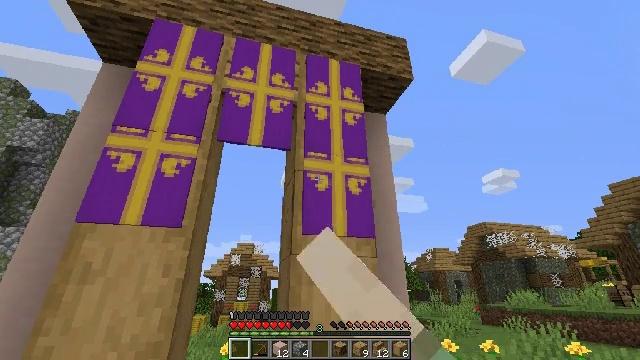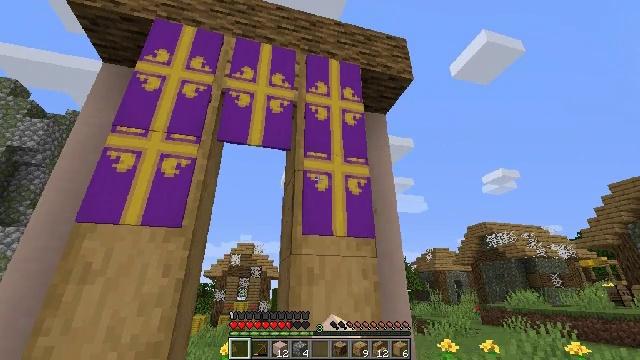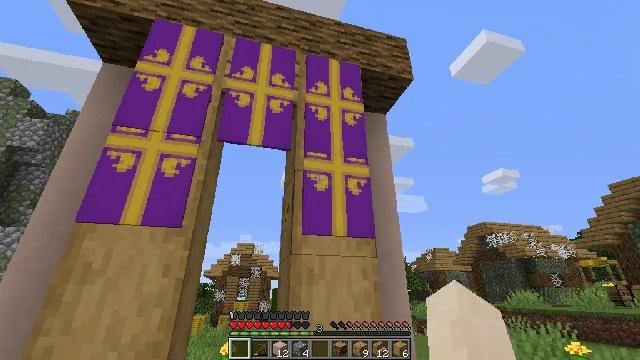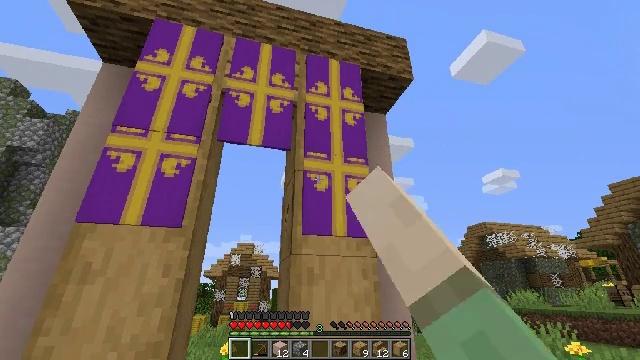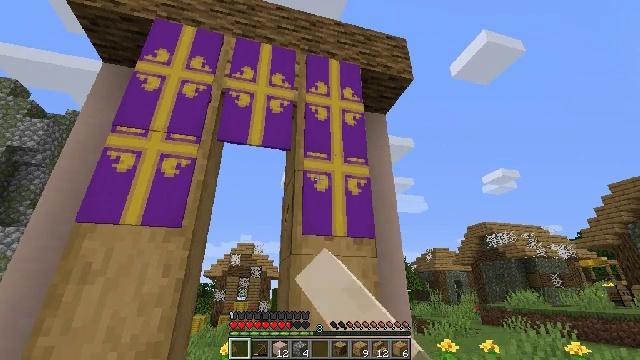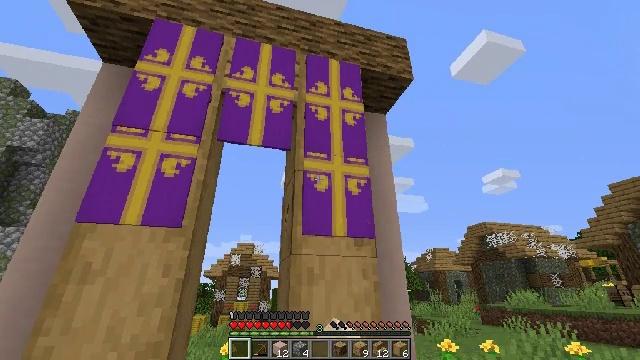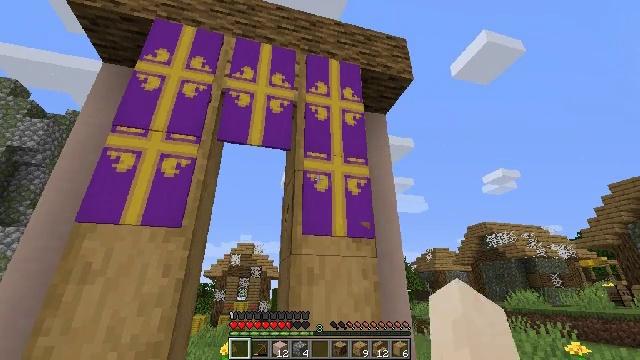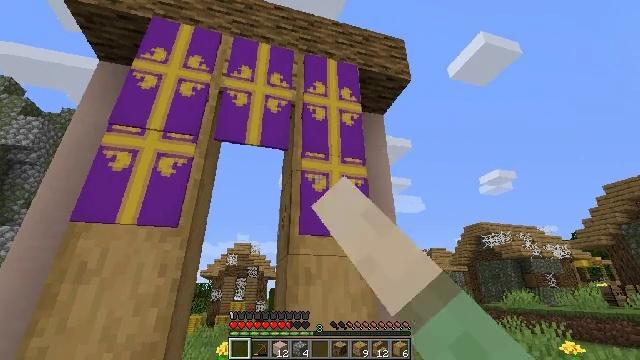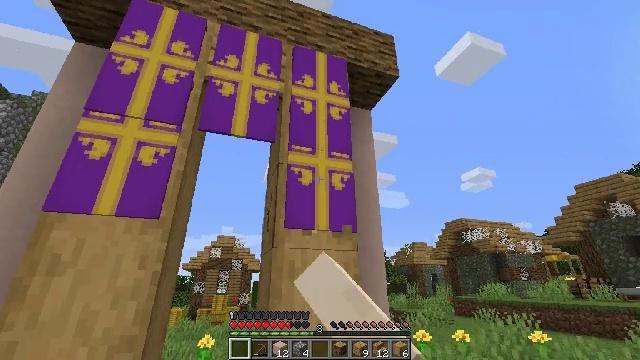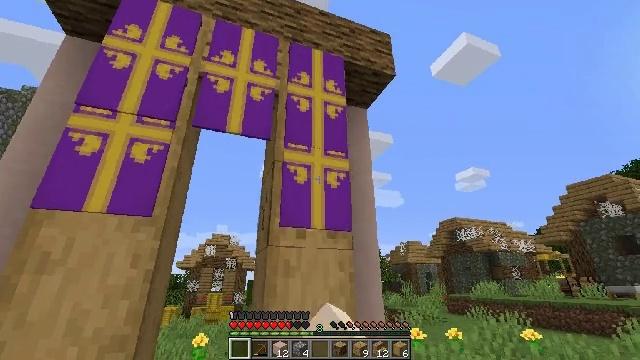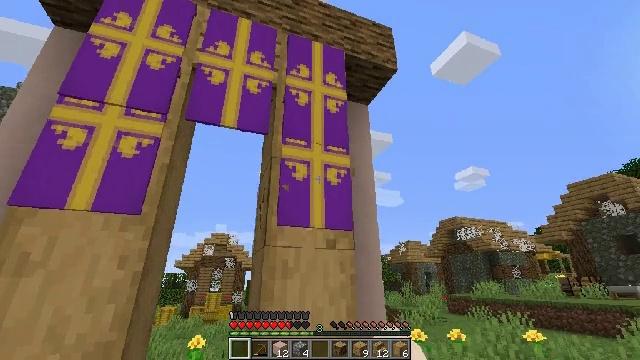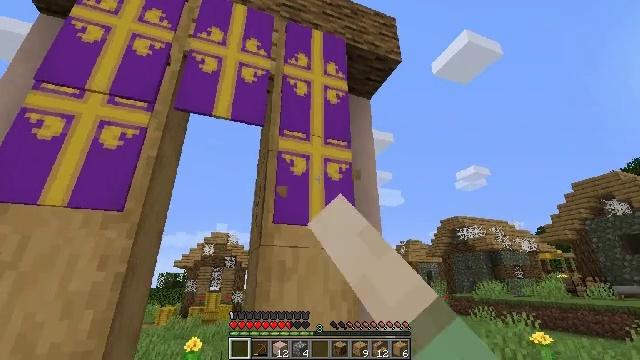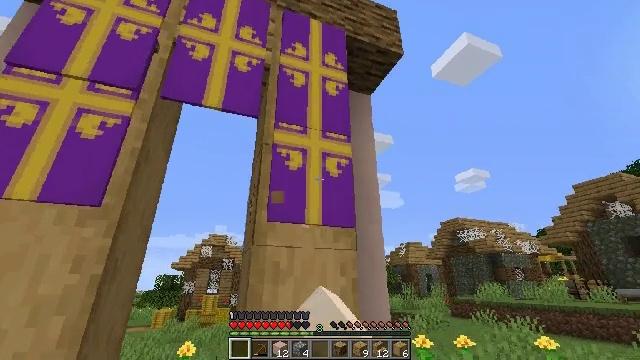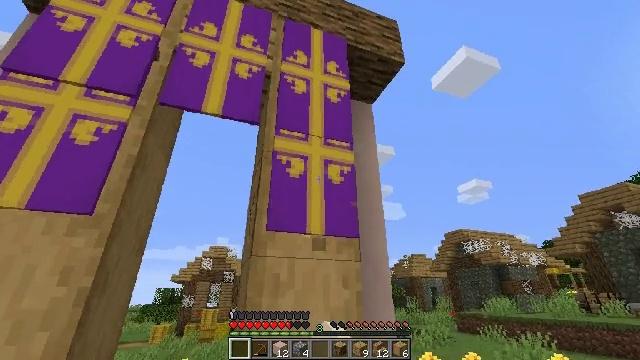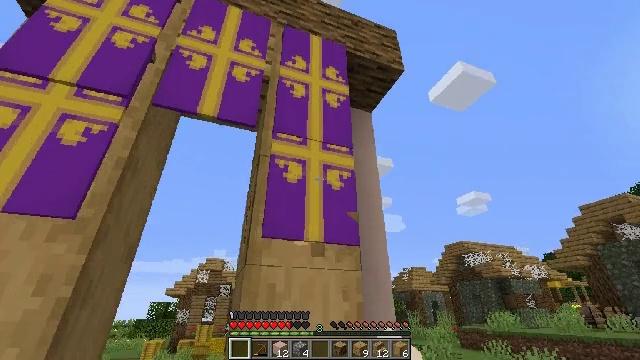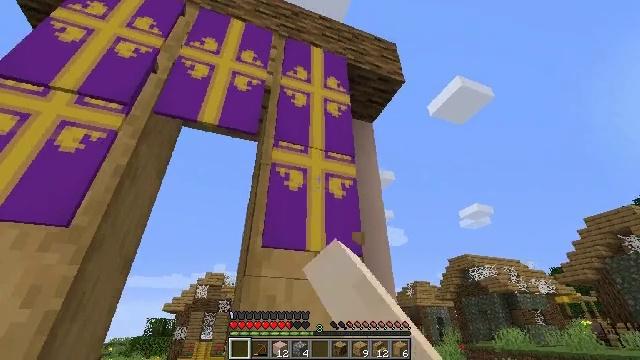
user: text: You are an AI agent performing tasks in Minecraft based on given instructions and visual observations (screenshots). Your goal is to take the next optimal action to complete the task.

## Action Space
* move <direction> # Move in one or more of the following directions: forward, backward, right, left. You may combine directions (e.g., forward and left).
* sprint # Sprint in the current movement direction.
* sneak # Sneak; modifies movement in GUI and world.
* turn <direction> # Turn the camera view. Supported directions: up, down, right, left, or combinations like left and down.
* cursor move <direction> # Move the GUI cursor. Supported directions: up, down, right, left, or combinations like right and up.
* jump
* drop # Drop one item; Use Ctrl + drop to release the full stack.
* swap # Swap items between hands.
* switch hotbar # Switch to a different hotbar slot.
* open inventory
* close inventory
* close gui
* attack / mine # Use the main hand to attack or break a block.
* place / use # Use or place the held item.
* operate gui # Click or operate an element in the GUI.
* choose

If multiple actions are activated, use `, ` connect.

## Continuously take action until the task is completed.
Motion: motion action
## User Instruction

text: Collect the purple wall banner by breaking it.
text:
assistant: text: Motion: attack / mine
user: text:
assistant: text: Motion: attack / mine
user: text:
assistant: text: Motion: attack / mine
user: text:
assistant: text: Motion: attack / mine
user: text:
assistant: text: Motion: attack / mine
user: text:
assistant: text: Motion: attack / mine
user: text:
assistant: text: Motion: attack / mine
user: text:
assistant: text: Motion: turn right and down, attack / mine
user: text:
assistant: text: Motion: move forward, turn right, attack / mine
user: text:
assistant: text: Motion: move forward, attack / mine
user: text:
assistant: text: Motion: move forward, attack / mine
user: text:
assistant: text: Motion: move forward, attack / mine
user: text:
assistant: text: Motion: turn up, attack / mine
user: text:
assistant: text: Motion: turn up, attack / mine
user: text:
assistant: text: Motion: turn up
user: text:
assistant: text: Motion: turn up
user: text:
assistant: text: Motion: no_op
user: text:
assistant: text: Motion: move forward, turn up
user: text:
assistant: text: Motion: move forward, turn up
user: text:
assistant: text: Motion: move forward, turn up, attack / mine
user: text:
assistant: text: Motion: turn up, attack / mine
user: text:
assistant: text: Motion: turn up, attack / mine
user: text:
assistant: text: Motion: turn up, attack / mine
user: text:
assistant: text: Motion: attack / mine
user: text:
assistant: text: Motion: attack / mine
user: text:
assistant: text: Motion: attack / mine
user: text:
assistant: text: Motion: turn up, attack / mine
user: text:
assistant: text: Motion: attack / mine
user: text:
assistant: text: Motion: attack / mine
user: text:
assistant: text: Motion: attack / mine